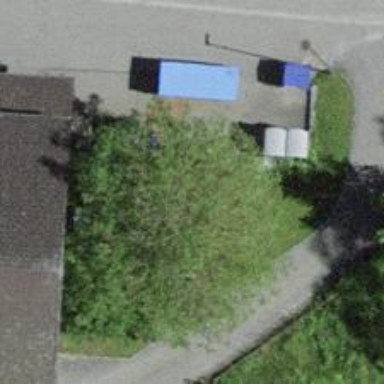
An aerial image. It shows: Recycling container at amenity designated for recycling.